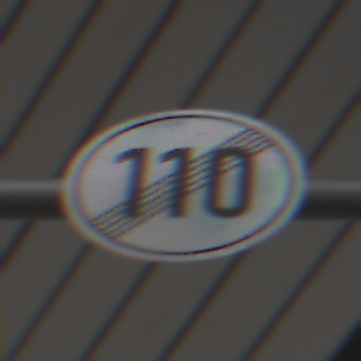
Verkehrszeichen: EndeGeschwindigkeit110
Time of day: MorningAfternoon
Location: Roofed (Urban)
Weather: PartlyCloudy
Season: NotSpecified
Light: Natural